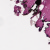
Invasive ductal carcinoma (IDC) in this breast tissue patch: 0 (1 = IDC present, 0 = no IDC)